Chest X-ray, PA view. Patient: 61 years old, sex M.
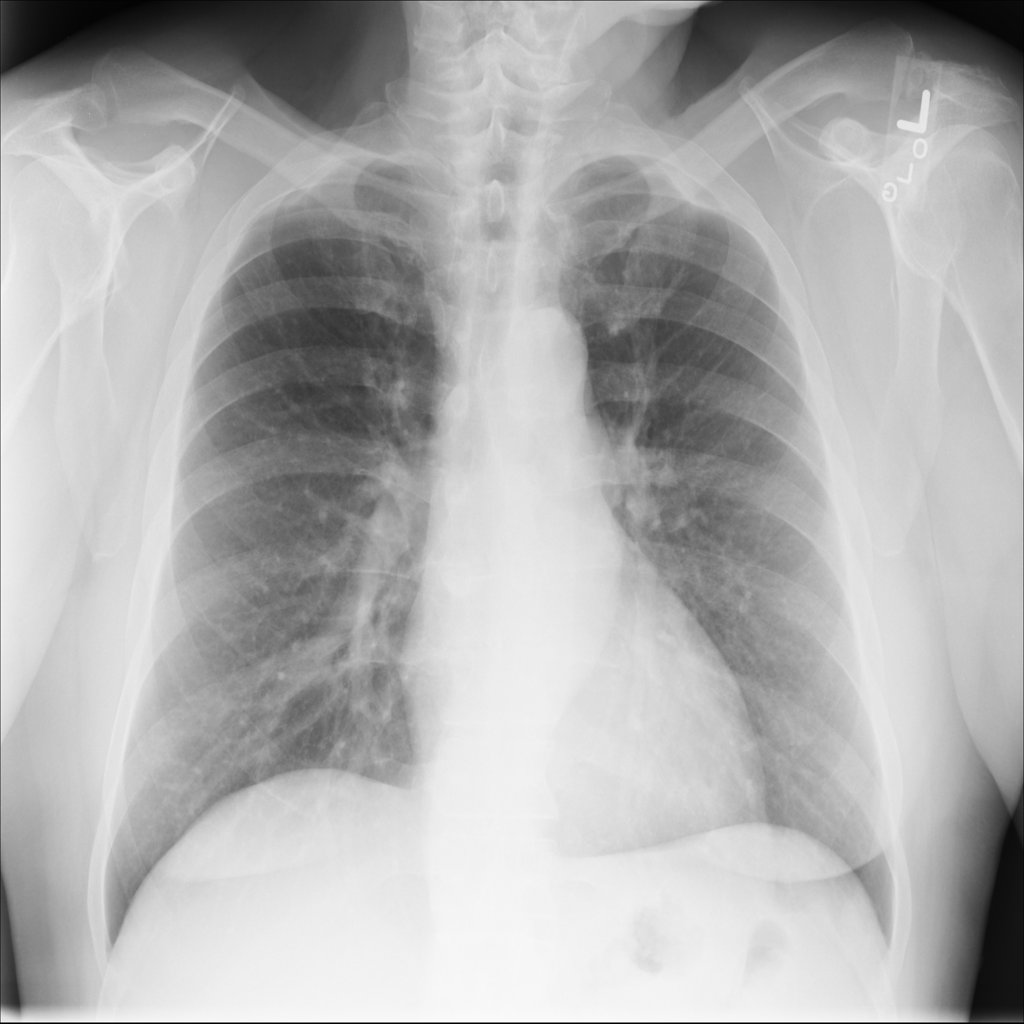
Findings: No Finding